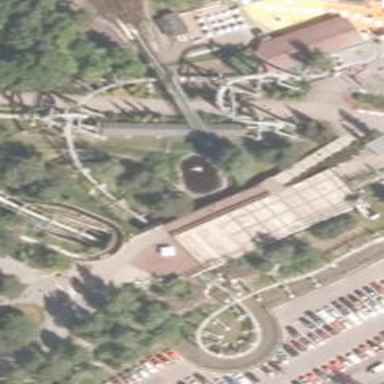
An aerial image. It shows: Miniature railway attraction with roller coaster.